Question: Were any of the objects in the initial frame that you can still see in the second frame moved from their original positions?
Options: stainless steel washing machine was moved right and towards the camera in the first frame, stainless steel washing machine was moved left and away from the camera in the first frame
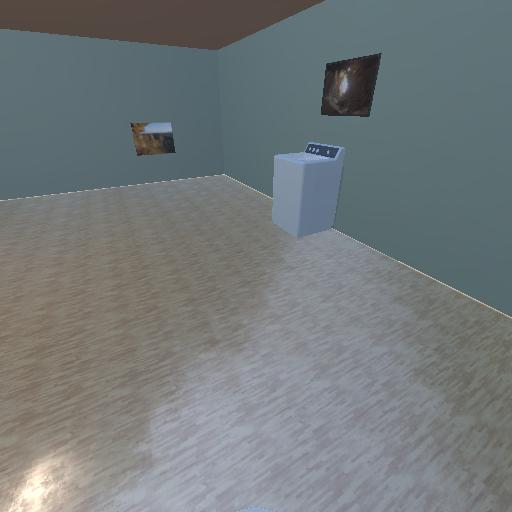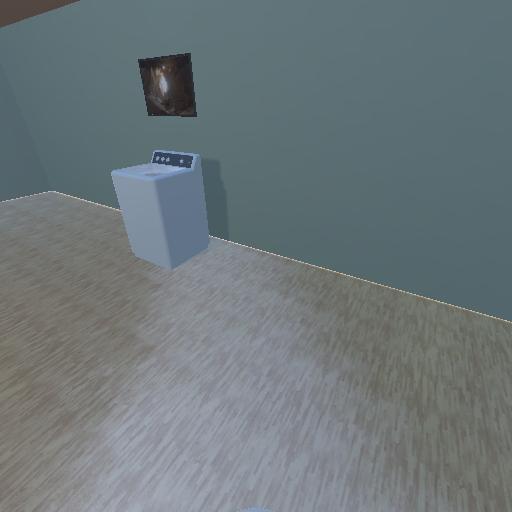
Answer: stainless steel washing machine was moved right and towards the camera in the first frame